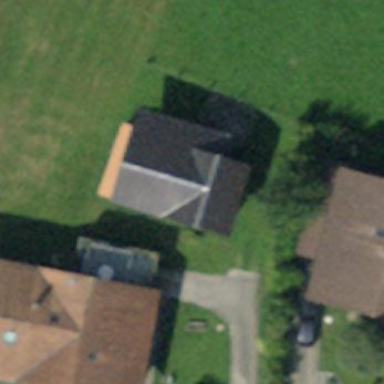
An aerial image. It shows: Rural barn.